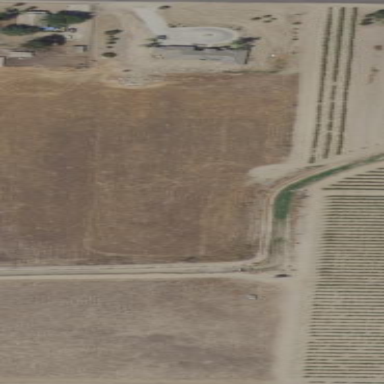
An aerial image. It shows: Vineyard.